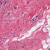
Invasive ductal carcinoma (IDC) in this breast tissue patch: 0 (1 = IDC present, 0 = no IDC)